Interaction volume radius: 10 \u00c5
Interaction volume height: 10 \u00c5
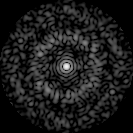
Disorder parameter: 0.8285